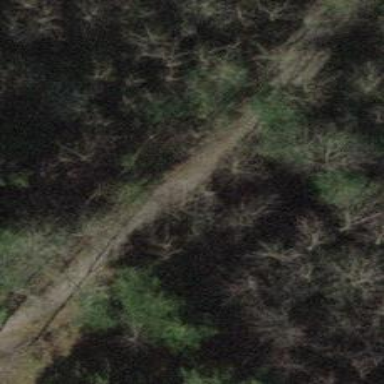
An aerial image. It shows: Unpaved path.